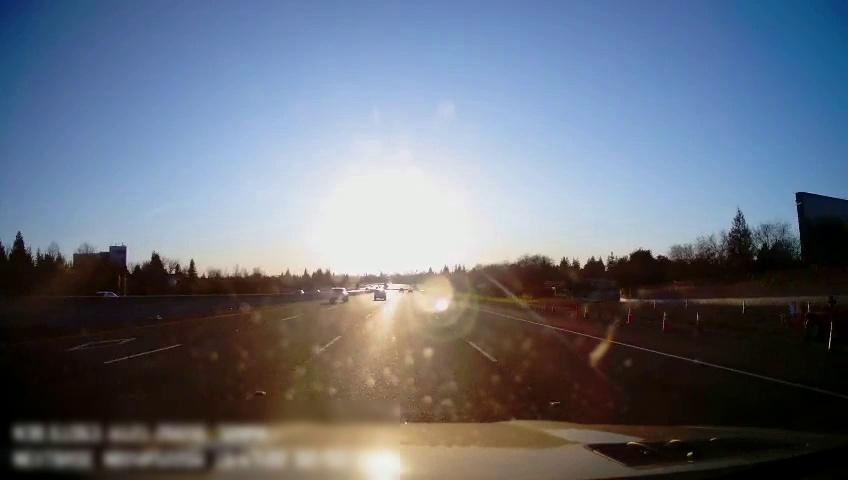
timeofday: Day
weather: Sunny
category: Drivable Space
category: Vehicles | SUV
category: Vehicles | Car
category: Vehicles | Car
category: Lanes | Alternate Lane
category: Lanes | Alternate Lane
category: Lanes | Current Lane
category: Lanes | Current Lane
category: Lanes | Alternate Lane
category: Traffic | Signs